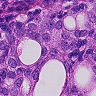
Metastatic tissue present: yes